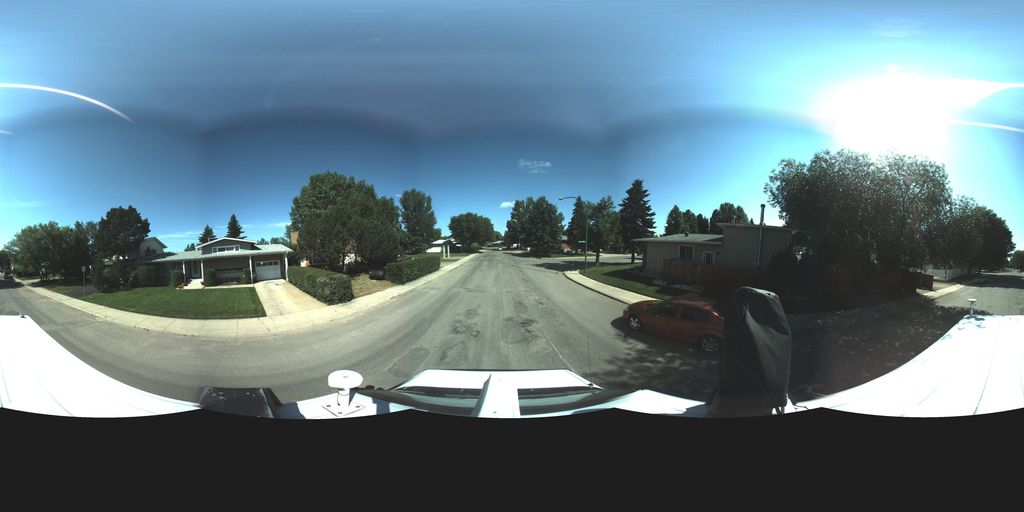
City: saskatoon